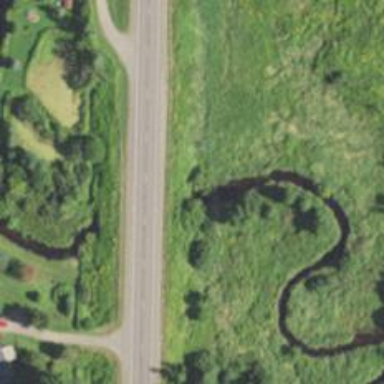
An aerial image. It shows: Culvert tunnel.